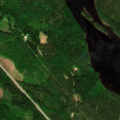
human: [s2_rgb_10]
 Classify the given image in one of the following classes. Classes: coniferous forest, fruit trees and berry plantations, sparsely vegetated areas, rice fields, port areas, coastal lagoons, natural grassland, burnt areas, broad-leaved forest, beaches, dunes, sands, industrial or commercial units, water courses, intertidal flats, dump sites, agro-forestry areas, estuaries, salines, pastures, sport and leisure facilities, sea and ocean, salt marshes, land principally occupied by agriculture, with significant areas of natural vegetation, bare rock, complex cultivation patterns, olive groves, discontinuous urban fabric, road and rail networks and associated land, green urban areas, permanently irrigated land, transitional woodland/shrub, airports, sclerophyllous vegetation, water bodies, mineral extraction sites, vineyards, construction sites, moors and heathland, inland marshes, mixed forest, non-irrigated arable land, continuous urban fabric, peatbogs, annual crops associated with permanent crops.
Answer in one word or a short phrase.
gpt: broad-leaved forest, coniferous forest, mixed forest, water bodies